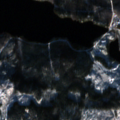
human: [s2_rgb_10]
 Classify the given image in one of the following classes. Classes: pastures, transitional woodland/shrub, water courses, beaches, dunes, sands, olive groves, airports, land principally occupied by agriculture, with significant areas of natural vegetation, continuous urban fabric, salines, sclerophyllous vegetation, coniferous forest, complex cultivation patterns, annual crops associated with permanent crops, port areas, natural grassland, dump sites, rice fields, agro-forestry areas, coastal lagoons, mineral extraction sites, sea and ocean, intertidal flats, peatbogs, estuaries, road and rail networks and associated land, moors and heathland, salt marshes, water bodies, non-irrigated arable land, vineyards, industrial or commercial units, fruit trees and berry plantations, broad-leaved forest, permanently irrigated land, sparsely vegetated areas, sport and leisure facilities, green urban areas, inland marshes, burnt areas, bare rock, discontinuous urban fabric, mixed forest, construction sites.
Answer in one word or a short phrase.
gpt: broad-leaved forest, mixed forest, transitional woodland/shrub, water bodies